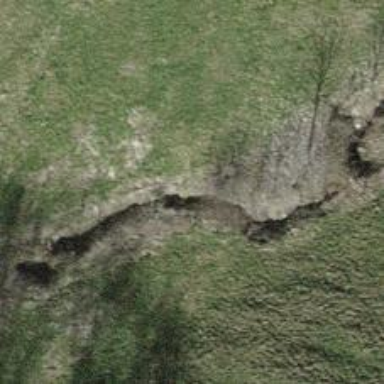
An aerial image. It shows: Ditch in the surroundings.